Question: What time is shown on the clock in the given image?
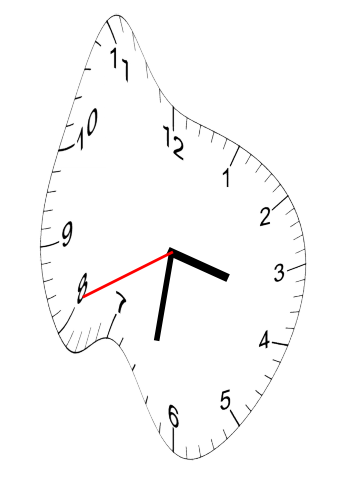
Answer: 03:31:41